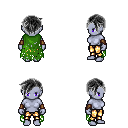
a pixel art fantasy rpg character, female body template, dark elf, purple skin, green tattered cape, gold greaves, gray pixie cut hairstyle, cloth bracers, four views (front, back, left, right), 2x2 character sprite sheet, small pixel art, hard edges, no anti-aliasing